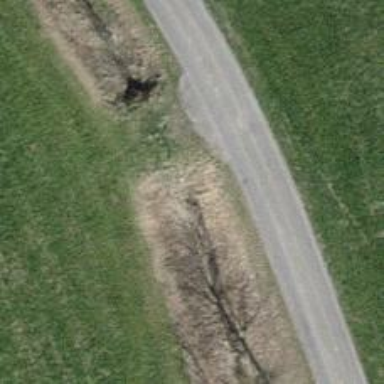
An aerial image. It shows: Ditch in the surroundings.